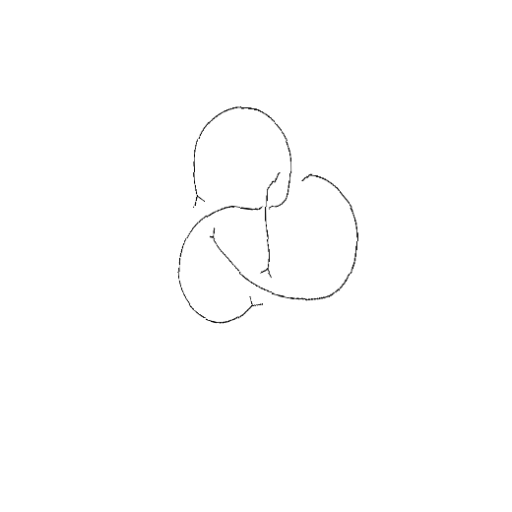
Crossing number: 4